Interaction volume radius: 5 \u00c5
Interaction volume height: 15 \u00c5
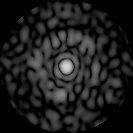
Disorder parameter: 0.8381